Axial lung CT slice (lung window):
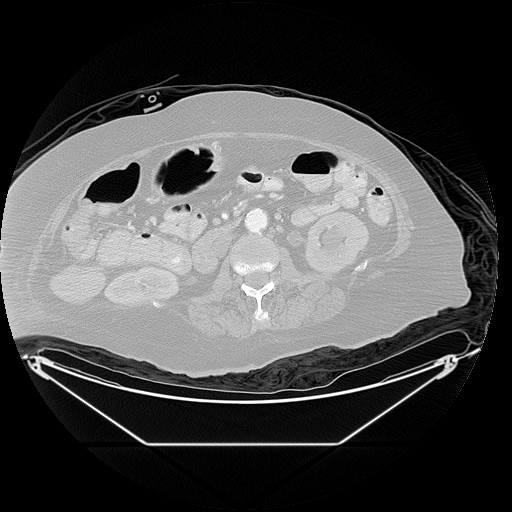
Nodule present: no